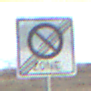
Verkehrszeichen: EndeEingeschraenktesHalteverbotZone
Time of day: SunriseSunset
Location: Outdoor (RoadRail)
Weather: PartlyCloudy
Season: NotSpecified
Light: Natural